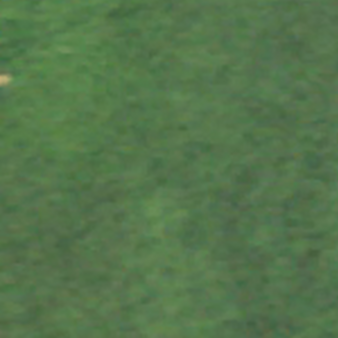
Label: other